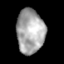
Tissue: skin
Cell type: Epithelial cells
Senescence score: 0.2094
Nuclear area (px): 1209
Mean DAPI intensity: 166.857